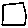
Label: square